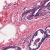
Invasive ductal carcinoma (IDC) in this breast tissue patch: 0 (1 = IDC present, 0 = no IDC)